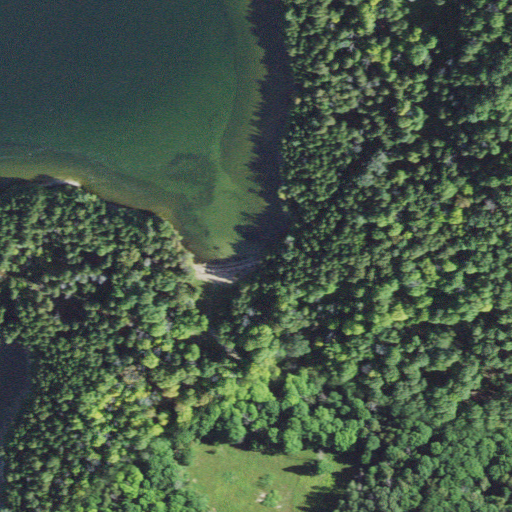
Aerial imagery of cape in Michigan named Ansels Point containing mixed forest, open water, deciduous forest, grassland, barren land, evergreen forest, open development, shrub, and herbaceous wetlands